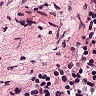
Metastatic tissue present: no